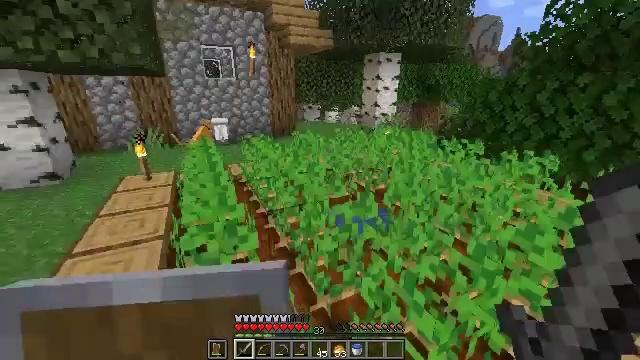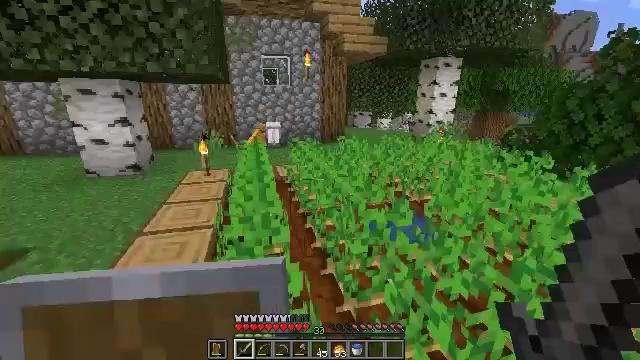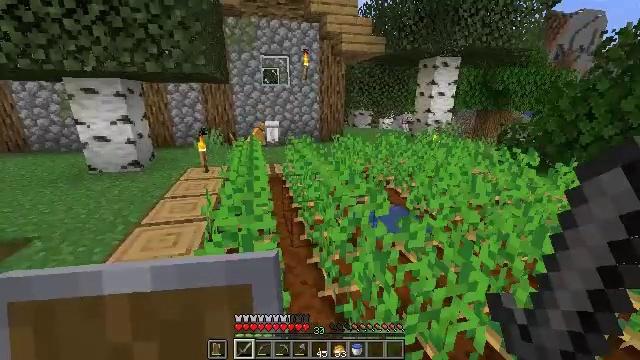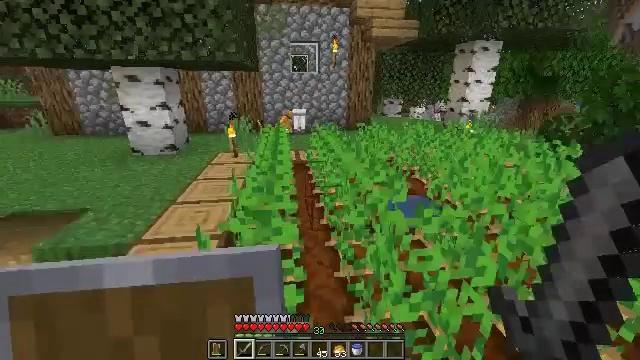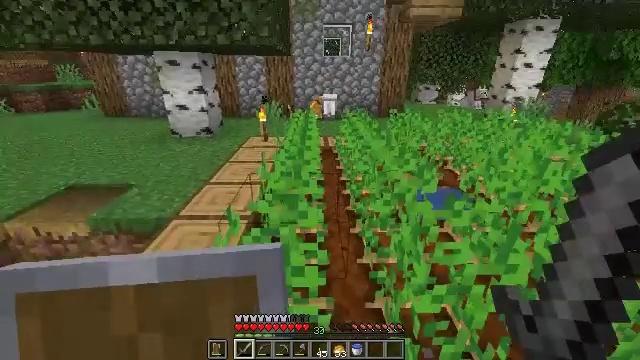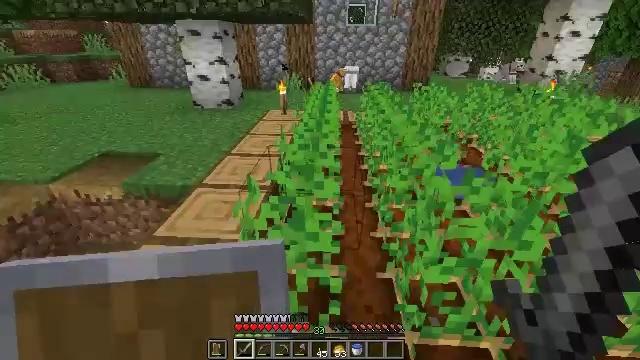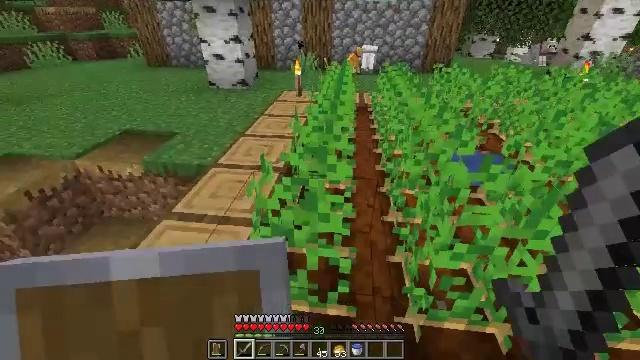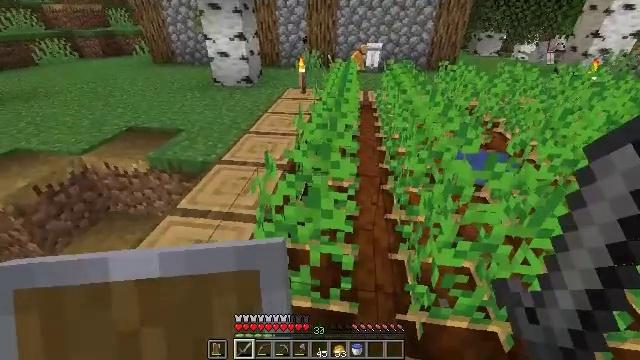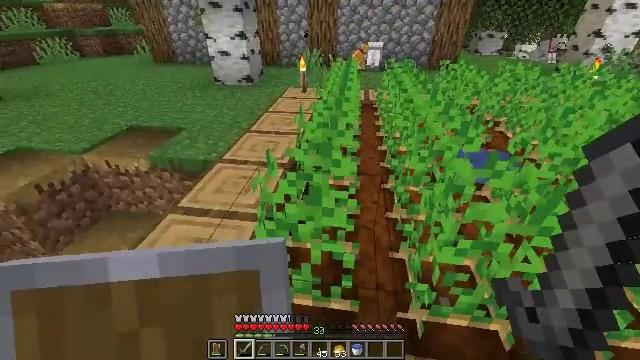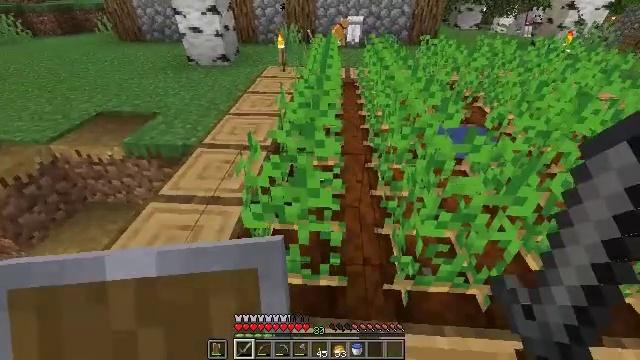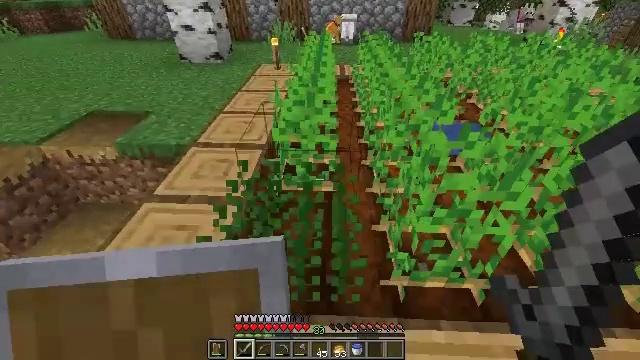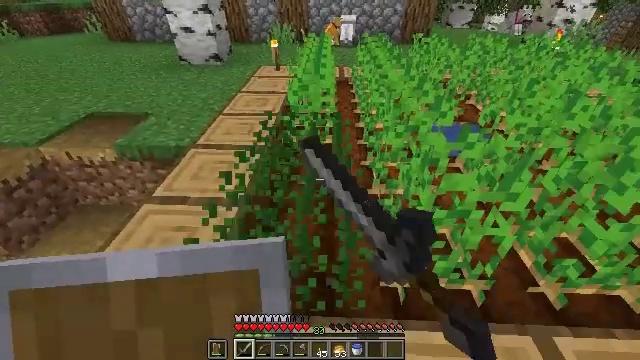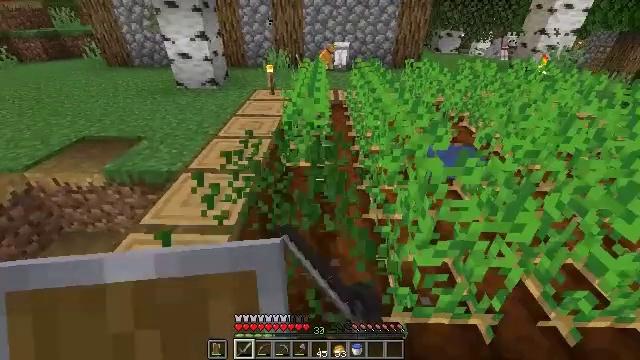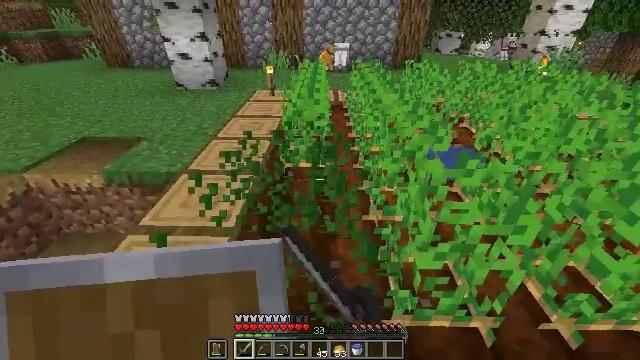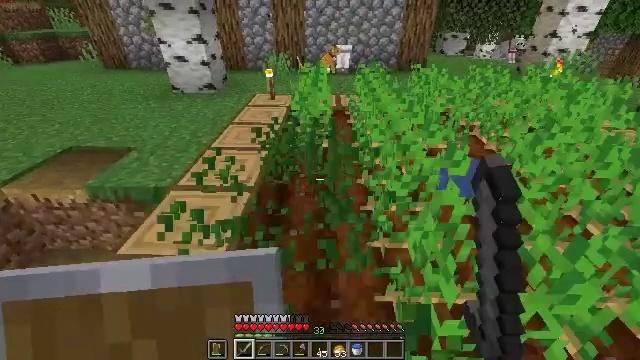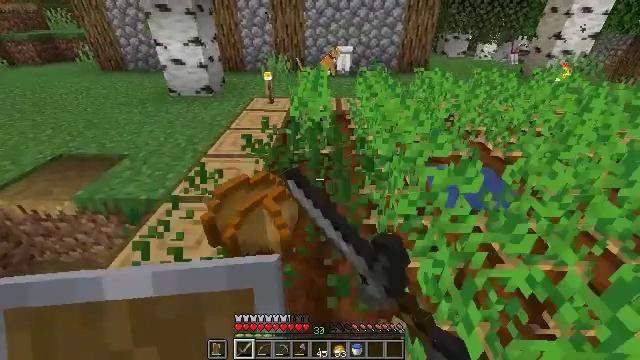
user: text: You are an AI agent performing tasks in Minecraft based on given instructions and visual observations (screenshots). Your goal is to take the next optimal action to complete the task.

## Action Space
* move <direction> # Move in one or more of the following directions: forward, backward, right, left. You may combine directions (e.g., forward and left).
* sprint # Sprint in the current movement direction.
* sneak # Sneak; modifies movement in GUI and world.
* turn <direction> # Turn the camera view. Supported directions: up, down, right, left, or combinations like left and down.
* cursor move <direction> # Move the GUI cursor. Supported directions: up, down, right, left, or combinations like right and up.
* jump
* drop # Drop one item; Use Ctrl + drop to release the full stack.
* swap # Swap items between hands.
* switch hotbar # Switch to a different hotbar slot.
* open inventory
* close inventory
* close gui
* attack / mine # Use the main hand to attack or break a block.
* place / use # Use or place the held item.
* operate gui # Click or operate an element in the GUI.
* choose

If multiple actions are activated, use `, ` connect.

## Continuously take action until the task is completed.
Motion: motion action
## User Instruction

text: Collect potatoes from the garden.
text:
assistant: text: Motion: move back and move right, turn left and up
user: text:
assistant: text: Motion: no_op
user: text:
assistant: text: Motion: turn left and down
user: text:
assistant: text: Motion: turn left and down
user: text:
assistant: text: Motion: turn left and down
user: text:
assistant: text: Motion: turn left and down
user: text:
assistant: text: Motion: no_op
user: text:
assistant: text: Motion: no_op
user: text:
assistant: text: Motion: turn right and down
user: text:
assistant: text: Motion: turn right, attack / mine
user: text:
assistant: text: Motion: attack / mine
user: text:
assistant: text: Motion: move forward, turn right and up
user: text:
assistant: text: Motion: move forward, attack / mine
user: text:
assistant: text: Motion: move forward, attack / mine
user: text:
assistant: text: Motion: move forward, attack / mine
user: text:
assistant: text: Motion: move forward, attack / mine
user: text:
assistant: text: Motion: move forward, attack / mine
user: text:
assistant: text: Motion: move forward, attack / mine
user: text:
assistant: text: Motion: move forward, attack / mine
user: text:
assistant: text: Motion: move forward
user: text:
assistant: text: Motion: move forward, attack / mine
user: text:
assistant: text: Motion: move forward, attack / mine
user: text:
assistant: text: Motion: move forward, attack / mine
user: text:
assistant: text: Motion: move forward
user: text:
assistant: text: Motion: move forward
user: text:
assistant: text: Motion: move forward, attack / mine
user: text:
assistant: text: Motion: move forward, attack / mine
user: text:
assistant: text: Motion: move forward
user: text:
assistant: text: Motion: move forward
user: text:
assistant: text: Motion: move forward and move left, turn right and down